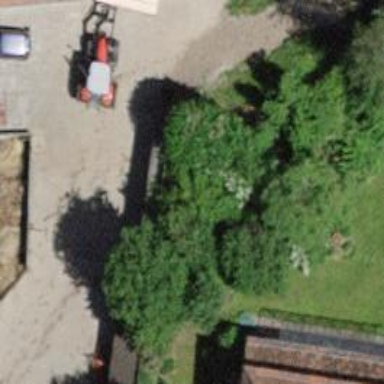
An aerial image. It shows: Garage.